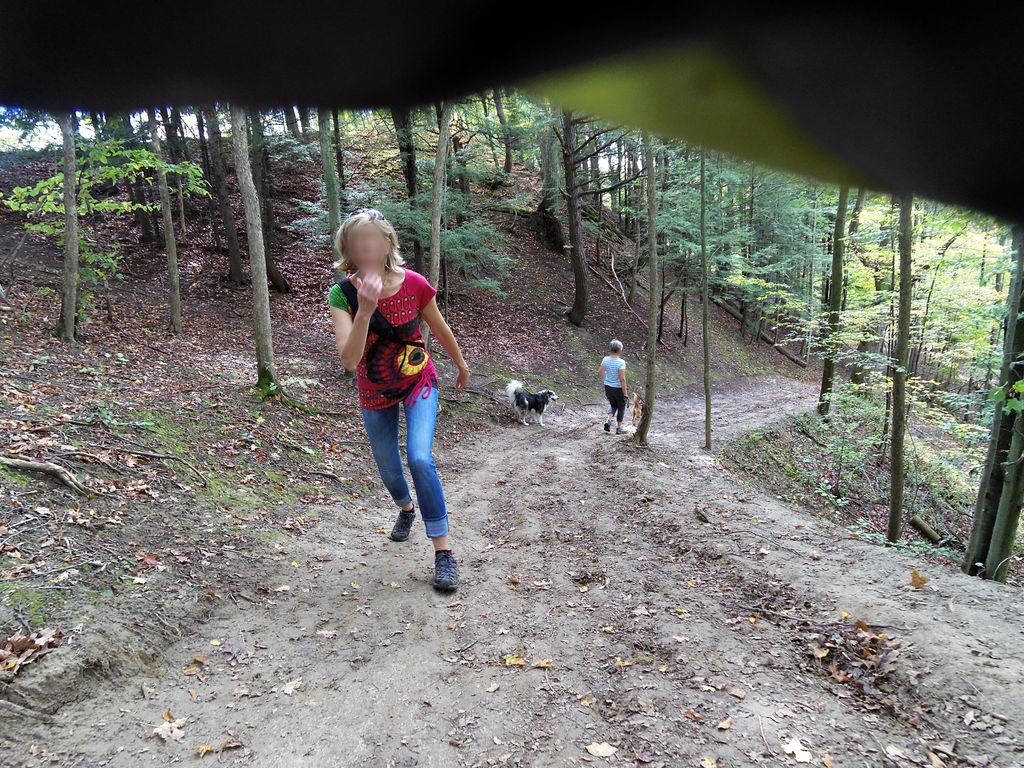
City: hamilton